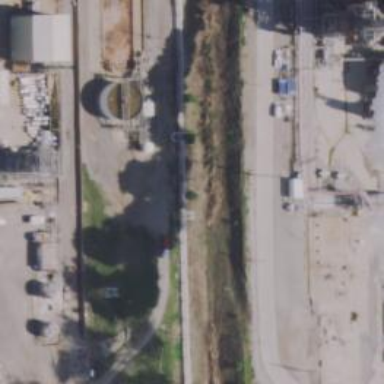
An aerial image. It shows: Storage tank with man-made structure.